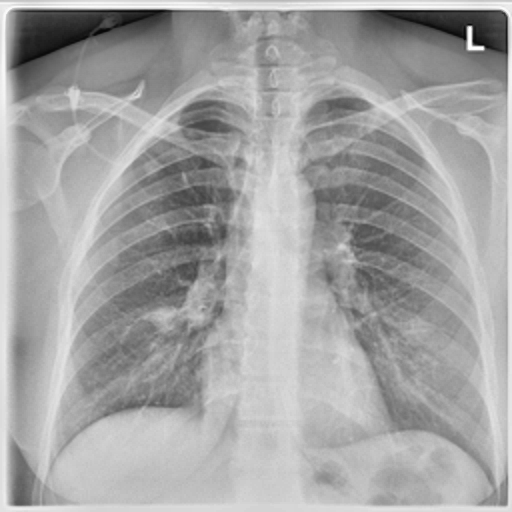
Finding: TUBERCULOSIS